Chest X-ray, PA view. Patient: 47 years old, sex M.
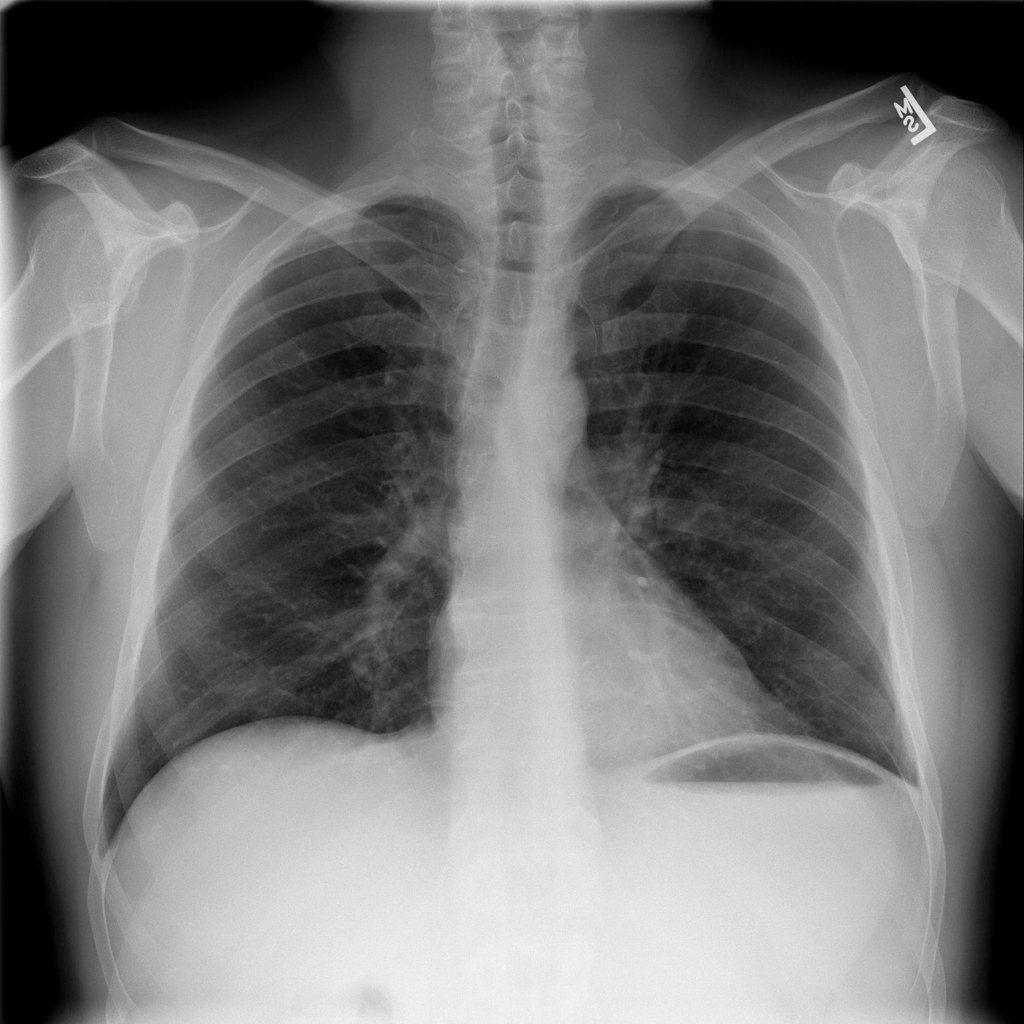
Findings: No Finding